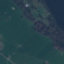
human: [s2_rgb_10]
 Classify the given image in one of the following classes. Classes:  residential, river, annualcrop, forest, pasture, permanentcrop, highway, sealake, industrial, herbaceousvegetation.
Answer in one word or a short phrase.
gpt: Pasture